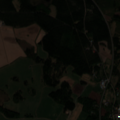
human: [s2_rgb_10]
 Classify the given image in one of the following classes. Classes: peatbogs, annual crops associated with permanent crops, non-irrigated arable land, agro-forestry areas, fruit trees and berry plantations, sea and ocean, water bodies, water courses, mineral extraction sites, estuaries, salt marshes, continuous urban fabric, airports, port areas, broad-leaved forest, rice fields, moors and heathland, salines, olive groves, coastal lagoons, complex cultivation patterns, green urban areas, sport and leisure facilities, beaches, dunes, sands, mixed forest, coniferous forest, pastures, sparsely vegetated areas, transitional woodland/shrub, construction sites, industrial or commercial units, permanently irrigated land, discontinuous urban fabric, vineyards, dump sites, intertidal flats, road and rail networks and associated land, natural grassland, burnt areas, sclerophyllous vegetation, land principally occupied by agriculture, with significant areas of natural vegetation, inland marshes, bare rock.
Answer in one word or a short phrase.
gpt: discontinuous urban fabric, non-irrigated arable land, land principally occupied by agriculture, with significant areas of natural vegetation, coniferous forest